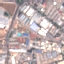
Land use / land cover: Industrial